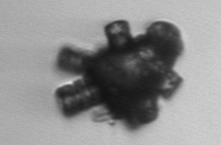
Label: Delphineis